Field crop: maize
Growth stage: 2
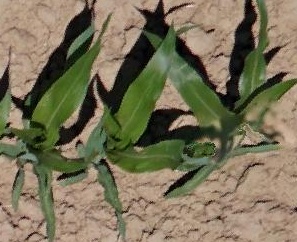
Species: maize